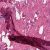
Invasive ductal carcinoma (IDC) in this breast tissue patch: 0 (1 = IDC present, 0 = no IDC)